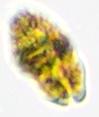
Label: Akashiwo